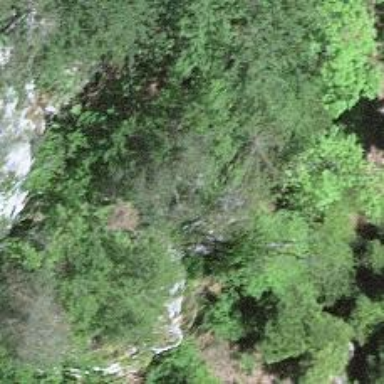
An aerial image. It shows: Cliff in nature.